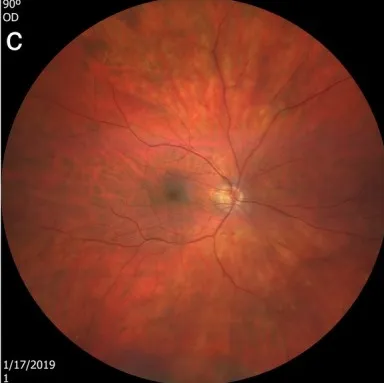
Follow-up of eighth case fundus photos. The bottom photos were taken using Zeiss Clarus 500 on January 17, 2019, after the patient participated in a clinical trial of Ocufolin. For 6 months (c, d). The MAs in the superior nasal periphery of the OS eye resolved in the photo taken in January 2019.
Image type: ophthalmic_imaging (fundus_photograph)